Question: I have the following query:
'''
SELECT p.'id' , p.'name' , pp.'name'
FROM 'product' p
INNER JOIN 'product_picture' pp ON p.id = pp.product_id
'''
and then this gives me the following result:

However I only wanted to get only one product picture for each item (which is the first one on top). So I wanted to get a query that returns:
'''
7 Glavins Necklace 83081c5619068f6ec700e12d827d2199745c8283.jpeg
8 Woodsie Bracelet 83081c5619068f6ec700e12d827d2199745c8283.jpeg
'''
How do I do so?
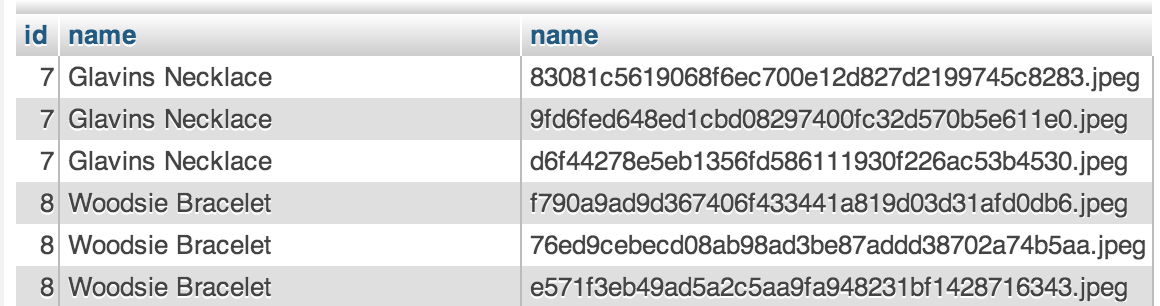
Answer: Use an aggregate 'MIN()' or 'MAX()' to pick one picture
'''
SELECT p.'id' , p.'name' , MIN(pp.'name') picture
FROM 'product' p INNER JOIN 'product_picture' pp
ON p.id = pp.product_id
GROUP BY p.'id' , p.'name'
'''